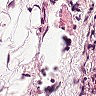
Metastatic tissue present: no